Question: I am having memory trouble with my code, and figured out that my code was being read wrong. For example the last value is adding numbers, not sure why. Also the names aren't coming out right.
This is what the output is looking like:
'''
4101,BRAEBURN02.07682e-3172.07691e-317
4021,DELICIOUS02.07682e-3172.07691e-317
4020,DELICIOUS02.07682e-3172.07691e-317
4015,DELICIOUS02.07682e-3172.07691e-317
4016,DELICIOUS02.07682e-3172.07691e-317
4167,DELICIOUS02.07682e-3172.07691e-317
4124,EMPIRE,1,1.14,145.202.07682e-3172.07691e-317
4129,FUJI02.07682e-3172.07691e-317
4131,FUJI02.07682e-3172.07691e-317
'''
As you can see the Empire was separated properly with the exception of the the last value.

Here's my code: the cout part was just for my personal use to see if the values were being inputted properly.
'''
int main()
{
string name;
double price;
int by_weight;
double inventory;
int plu_code;
ifstream infile;
infile.open("inventory.csv");
while(!infile.eof())
{
stringstream ss;
string line = "";
getline(infile,line);
Tokenizer tok(line, ",");
ss << line;
ss >> plu_code >> name >> by_weight >> price >>inventory;
cout << plu_code<<"" <<name<<"" << by_weight<<"" << price <<""<<inventory<<"
";
table[plu_code] = new Product(plu_code, name,by_weight, price,inventory);
numProducts++;
}
return 0;
}
'''
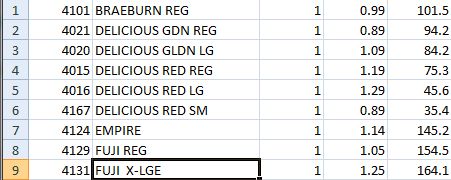
Answer: The 'Empire' line works because it's the only one whose name contains no whitespace. When you read strings from a stream, they are delimited by whitespace, so you only get the first word. If there are more words after that, then reading a 'double' or other numeric type will fail because the stream is still pointing at non-numeric characters. You are not testing that your input operations succeeded, but it should have been obvious from your output.
I'm not sure what effect your 'Tokeniser' class is supposed to have here. But perhaps have a look at <URL> for tokenising commas out of the stream. You can use a single 'getline' call with a comma delimiter to read the name, and then normal '<<' operator for the others.
[Edit] In fact, after cleaning up your question layout I notice that the 'Empire' line doesn't work. It's reading the rest of the line as the name, and then still outputting uninitialised values. Which suggests to me your 'Tokeniser' doesn't do anything at all.